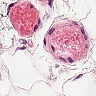
Metastatic tissue present: no